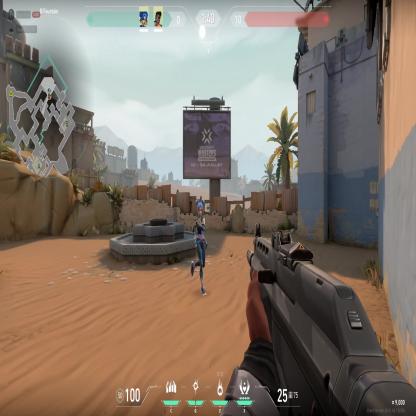
Label: teammate